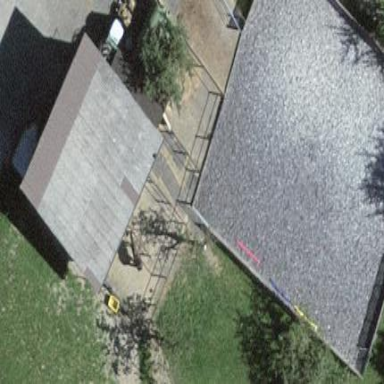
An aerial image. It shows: Stable building.